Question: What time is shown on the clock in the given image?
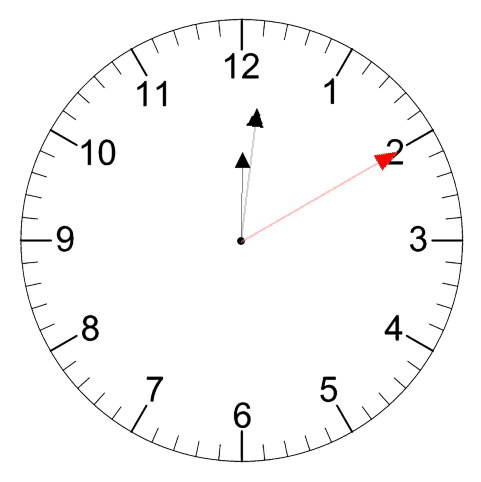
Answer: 12:01:10